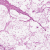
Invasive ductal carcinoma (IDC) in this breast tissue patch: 0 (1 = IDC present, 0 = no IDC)